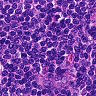
Metastatic tissue present: no